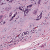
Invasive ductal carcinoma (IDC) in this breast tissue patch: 1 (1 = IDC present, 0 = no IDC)